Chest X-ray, PA view. Patient: 34 years old, sex M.
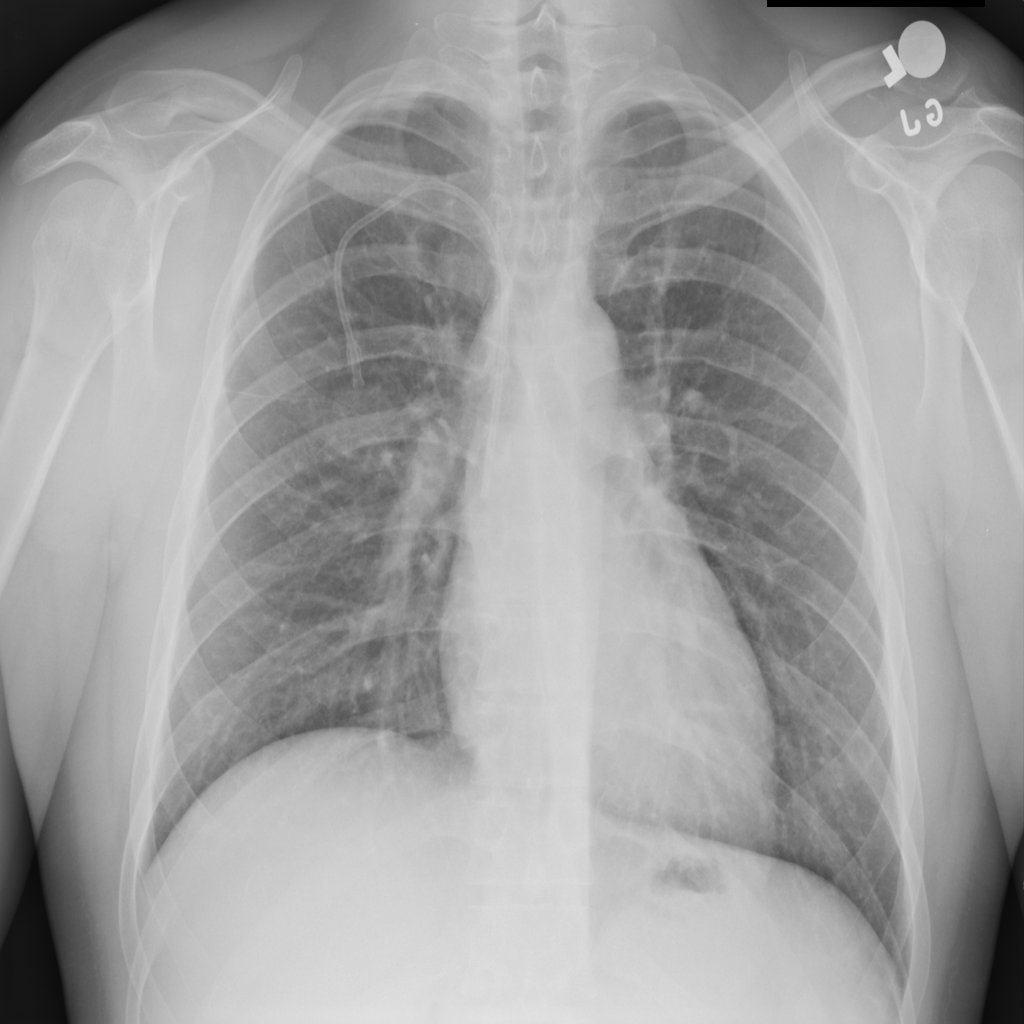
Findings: No Finding